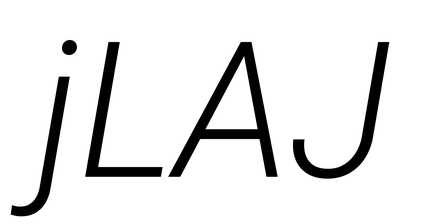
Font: Roboto-Italic_Light_Italic